Question: I'm doing some exercises in my textbook, and meet this ER diagram:

I tried to convert above diagram into relational database schema, but I think I doesn't make any sense:
* Assignments: assignmentNo, grade
* Enrollments: assignmentNo
* Students: studentID, takeAssignmentNo
* Courses: dept, courseNo, offerAssigmentNo
Can you please explain how should I understand this diagram? What is its practical usage? How can I implement 'score' relationship in SQL Server, or convert it into relational database schema?
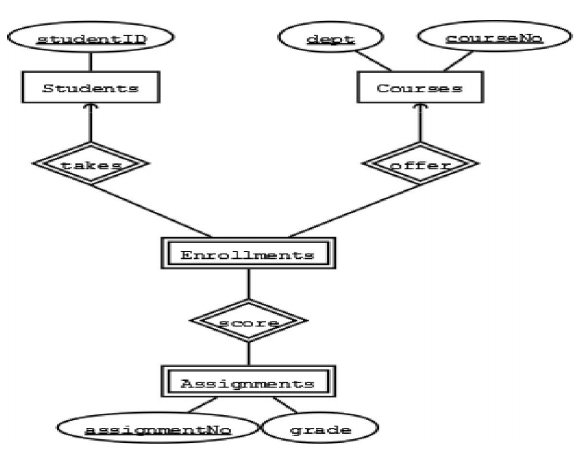
Answer: Try this:
Enrollments: Student ID, Course No
Score: Assignment No, Student ID, Course No.
Note: Some designers frown on composite primary keys. Not me.